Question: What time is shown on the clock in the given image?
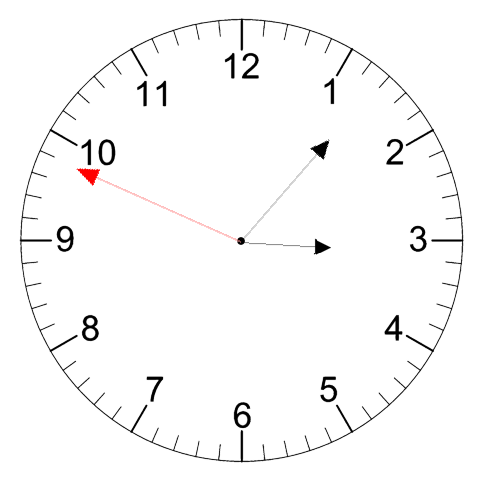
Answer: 03:06:49